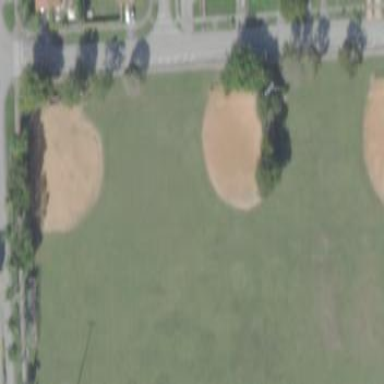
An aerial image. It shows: Grass baseball pitch for leisure and sport.